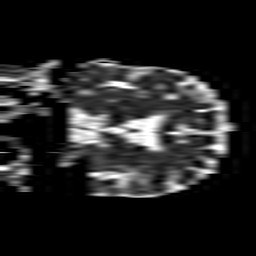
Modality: ADC
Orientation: coronal
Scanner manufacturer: philips
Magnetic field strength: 1.5 T
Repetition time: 3.4 s
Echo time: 0.06922 s